Question: I'm starting to use allegro 4.4.2 on Visual Studio 2013. I installed both allegro 4.4.2 and 5.0.10 on VS and started testing some examples of allegro 4.4.2
This is my code:
'''
#include <allegro.h>
#define ANCHO 640
#define ALTO 480
int soltado = 1;
int accion = 4;
BITMAP *buffer;
BITMAP *dibujo;
BITMAP *botones;
bool Sobre_boton(){
return (mouse_x >0 && mouse_x < 64 &&
mouse_y >0 && mouse_y < 64);
};
void cambiaccion(){};
void realizaccion(){};
void Boton_izquierdo(){
if (Sobre_boton()){
cambiaccion();
}
else{
realizaccion();
}
};
void Pinta_cursor(){
circle(buffer, mouse_x, mouse_y, 2, 0x000000);
putpixel(buffer, mouse_x, mouse_y, 0x000000);
};
void Pinta_botones(){
blit(botones, buffer, 0, 0, 0, 0, 64, 64);
};
int main()
{
allegro_init();
install_keyboard();
install_mouse();
set_color_depth(32);
set_gfx_mode(GFX_AUTODETECT_WINDOWED, ANCHO, ALTO, 0, 0);
buffer = create_bitmap(ANCHO, ALTO);
dibujo = create_bitmap(ANCHO, ALTO);
botones = load_bmp("bton.bmp", NULL);
clear_to_color(buffer, 0xFFFFFF);
clear_to_color(dibujo, 0xFFFFFF);
while (!key[KEY_ESC]){
blit(dibujo, buffer, 0, 0, 0, 0, ANCHO, ALTO);
Pinta_botones();
//pulsa boton izquierdo
if (mouse_b & 1){
Boton_izquierdo();
}
else{
soltado = 1;
}
Pinta_cursor();
blit(buffer, screen, 0, 0, 0, 0, ANCHO, ALTO);
}
destroy_bitmap(botones);
destroy_bitmap(dibujo);
destroy_bitmap(buffer);
return 0;
}
END_OF_MAIN();
'''
When I run the project, VS starts lagging horribly, to the point I have to wait like 7 seconds to see my mouse cursor move. I have to terminate the process of VS in order to get my pc to work normally again. Here's a screenshot of the exception:

Can anyone tell what I'm doing wrong?
Thank you
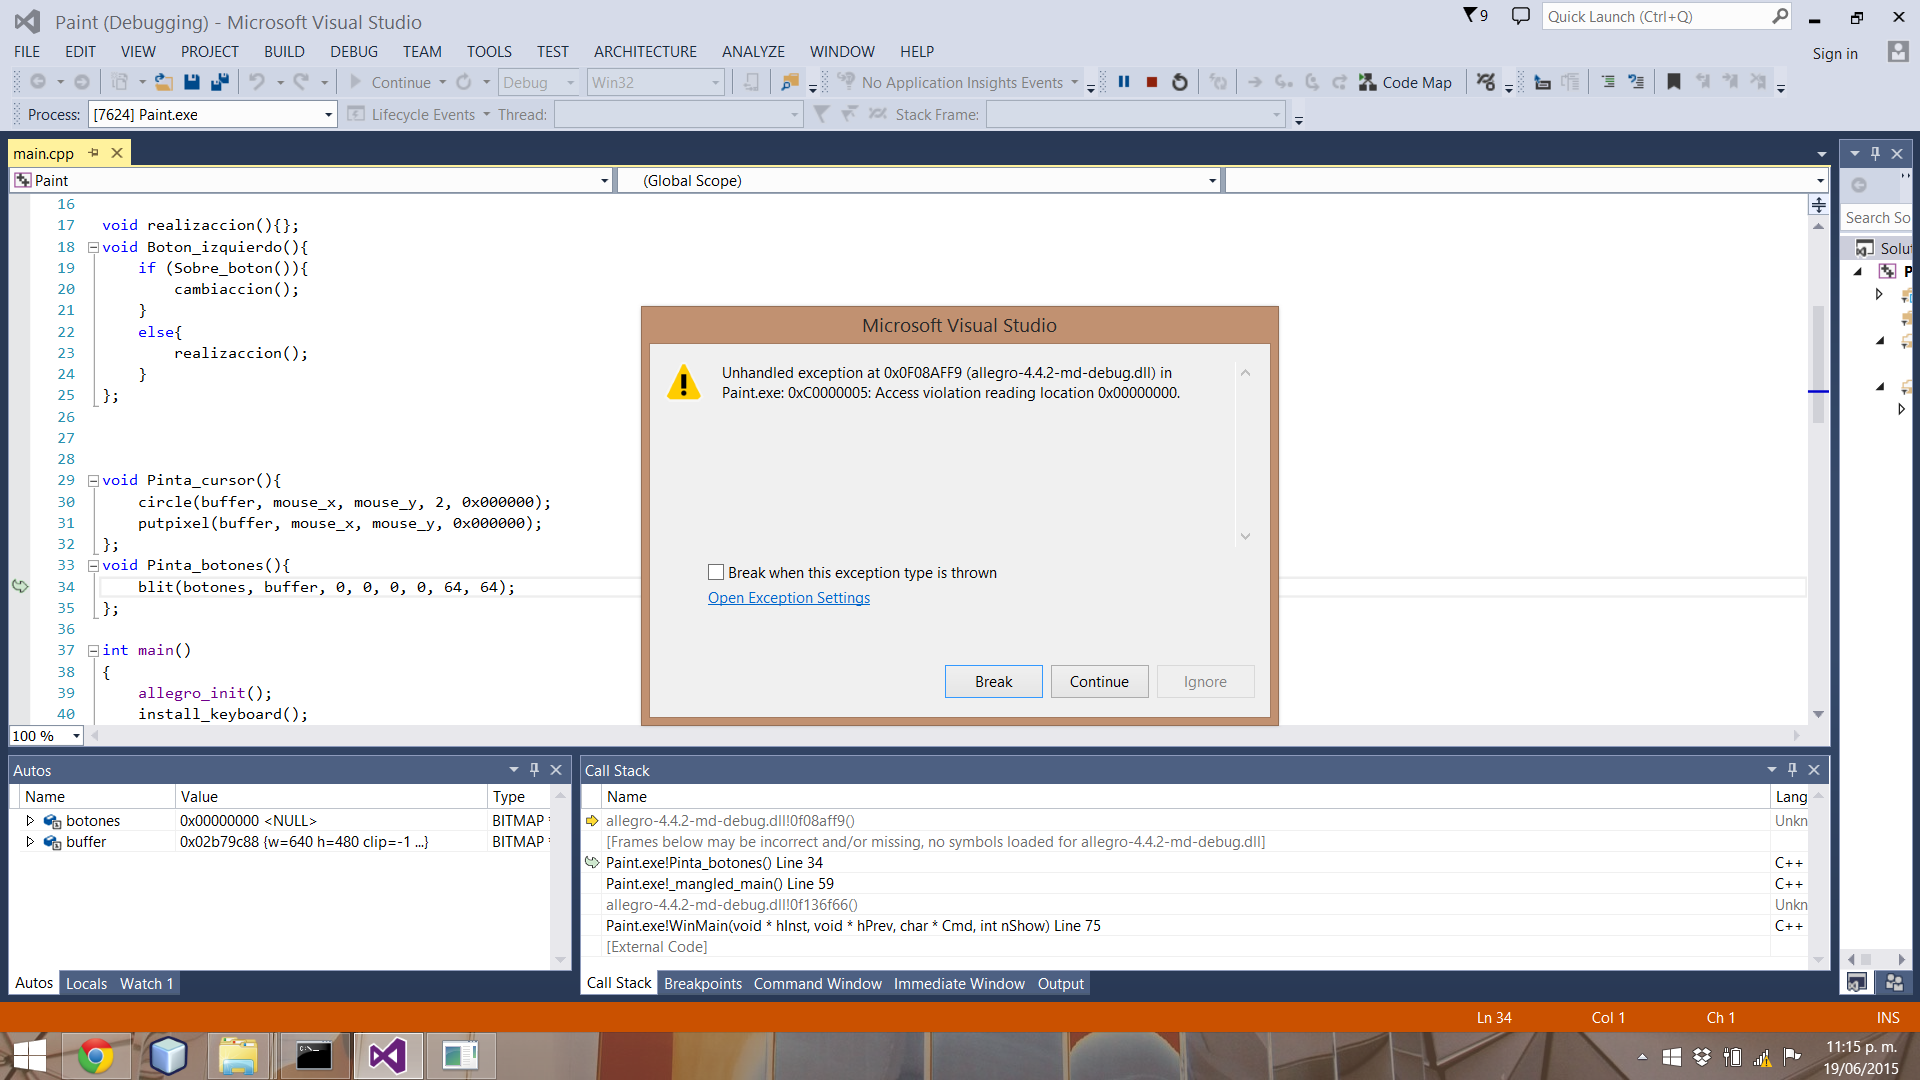
Answer: In this part 'botones = load_bmp("bton.bmp", NULL);' you should add something after, like:
'''
if( botones == NULL )
return 0;
'''
To validate whether it was loaded properly or not, as 'load_bmp' will return a 'NULL' pointer if it fails to correctly load the file. When 'Pinta_botones' is called, the function 'blit' is called, whose functionality is to copy a rectangular area of the source bitmap to the destination bitmap.
The source bitmap, in this case 'botones' appears to be a 'NULL' pointer in the screenshot when 'blit' is called, which will cause problems when trying to access a 'NULL' reference.